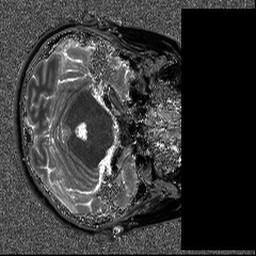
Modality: T1map
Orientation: axial
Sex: female